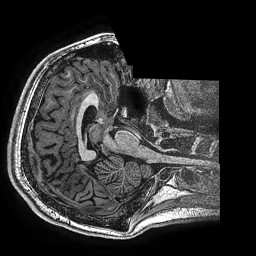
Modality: T1w
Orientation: axial
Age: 16
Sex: male
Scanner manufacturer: ge
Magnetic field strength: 3 T
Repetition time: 0.00766 s
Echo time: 0.003476 s